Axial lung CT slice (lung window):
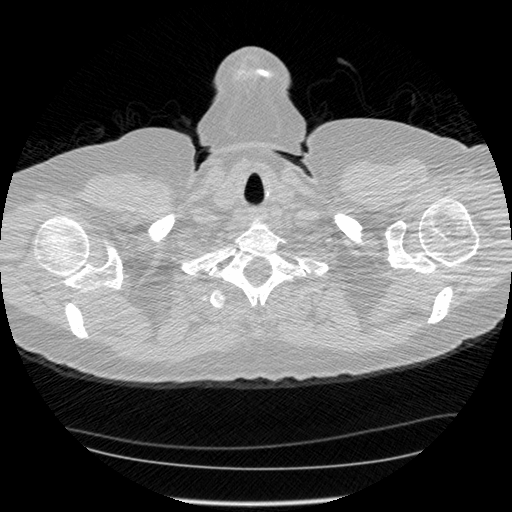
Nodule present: no